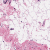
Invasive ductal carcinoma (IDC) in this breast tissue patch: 0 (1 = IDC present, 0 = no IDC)